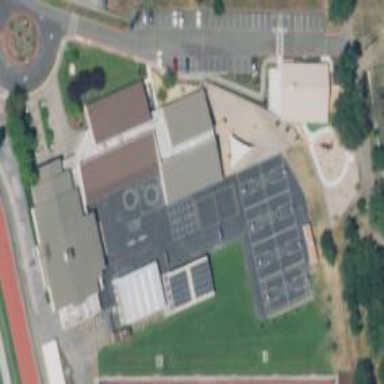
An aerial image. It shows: School.